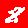
Digit: 8